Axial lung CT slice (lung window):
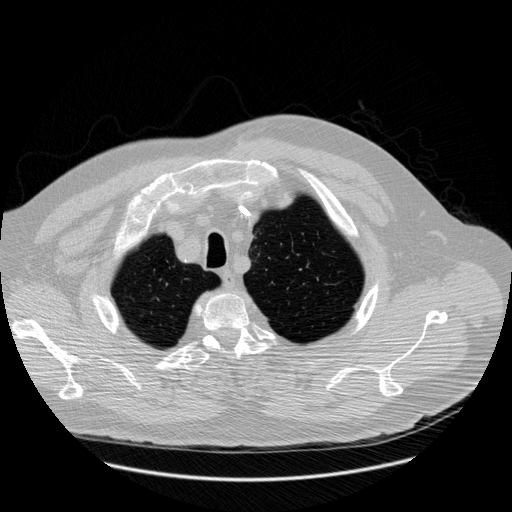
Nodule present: no